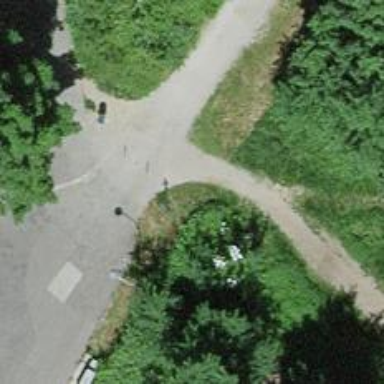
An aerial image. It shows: Bollard.